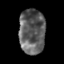
Tissue: skin
Cell type: Epithelial cells
Senescence score: 0.2739
Nuclear area (px): 1144
Mean DAPI intensity: 95.781